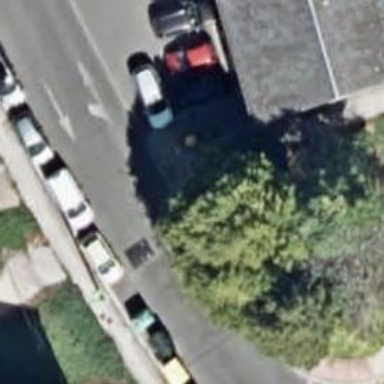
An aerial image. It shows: Bump for traffic calming.